Field crop: maize
Growth stage: 2
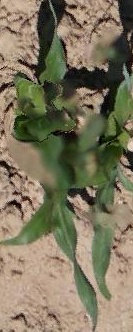
Species: maize